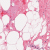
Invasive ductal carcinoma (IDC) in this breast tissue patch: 0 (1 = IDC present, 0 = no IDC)